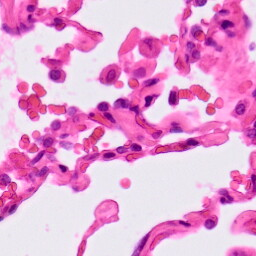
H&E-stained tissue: Lung